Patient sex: M
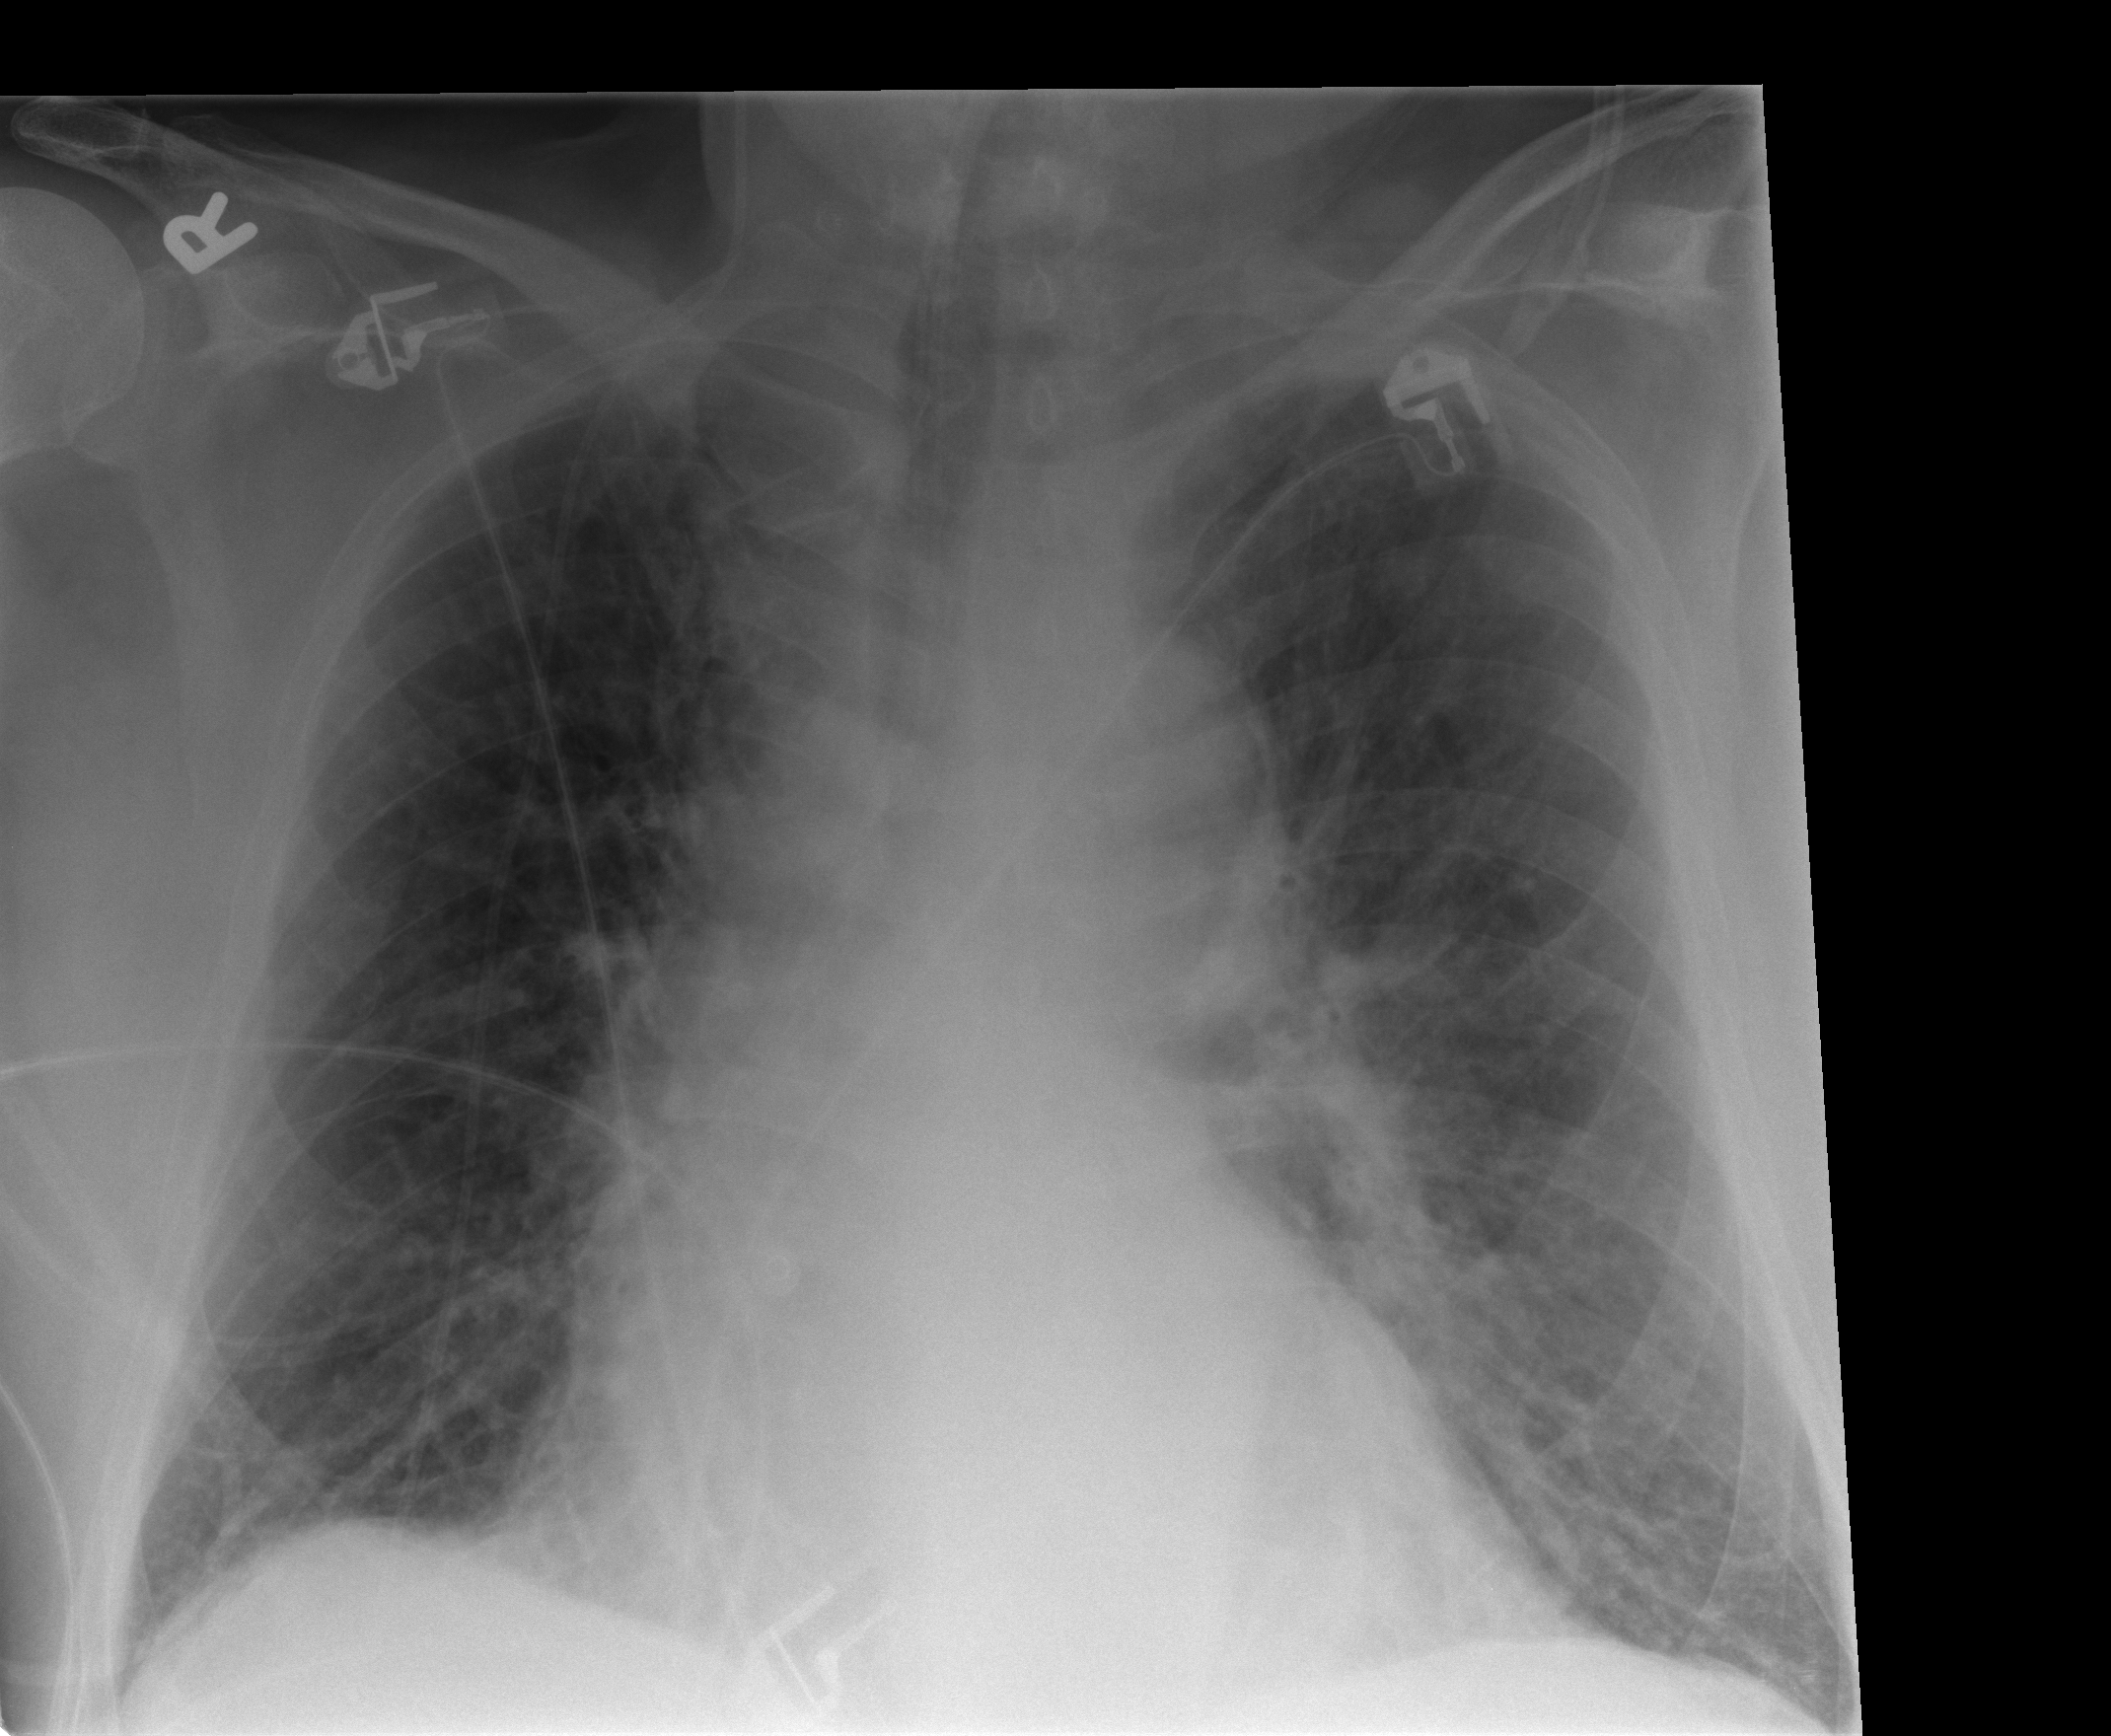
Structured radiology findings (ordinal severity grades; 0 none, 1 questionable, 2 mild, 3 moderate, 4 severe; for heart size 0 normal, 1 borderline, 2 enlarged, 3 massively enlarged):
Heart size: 2
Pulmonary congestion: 2
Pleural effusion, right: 0
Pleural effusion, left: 0
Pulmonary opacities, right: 0
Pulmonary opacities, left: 0
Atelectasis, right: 2
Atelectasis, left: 2